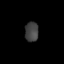
Tissue: lung
Cell type: Endothelial cells
Senescence score: 0.5525
Nuclear area (px): 266
Mean DAPI intensity: 64.485